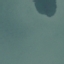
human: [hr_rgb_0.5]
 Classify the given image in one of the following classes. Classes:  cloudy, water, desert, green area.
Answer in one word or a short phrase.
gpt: water